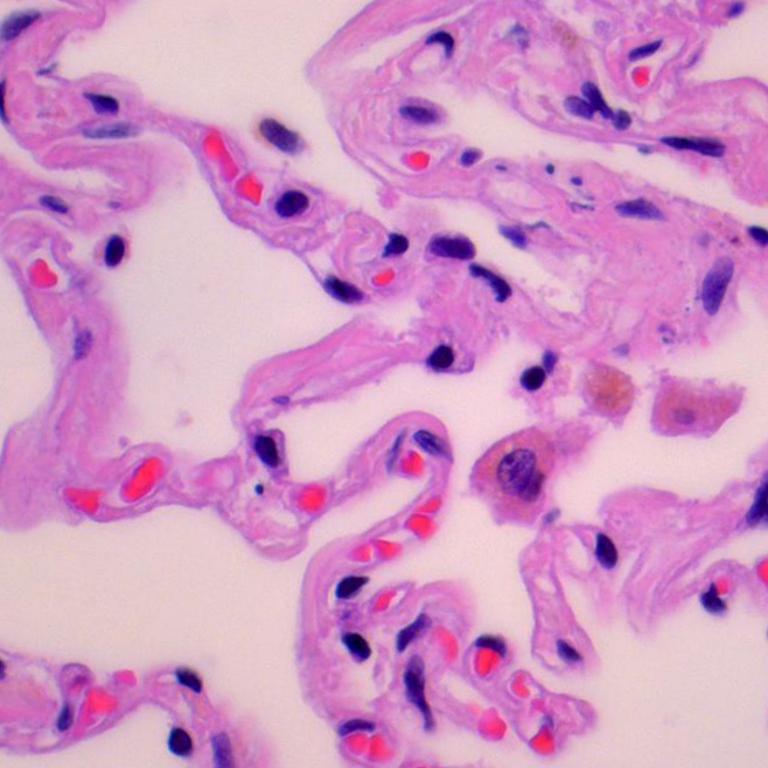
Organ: lung
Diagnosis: benign